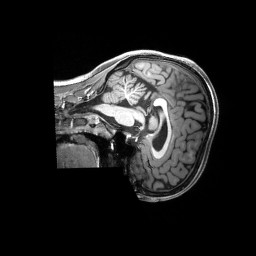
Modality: T1w
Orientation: sagittal
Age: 21
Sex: female
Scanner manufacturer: siemens
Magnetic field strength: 3 T
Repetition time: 2.3 s
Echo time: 0.00228 s